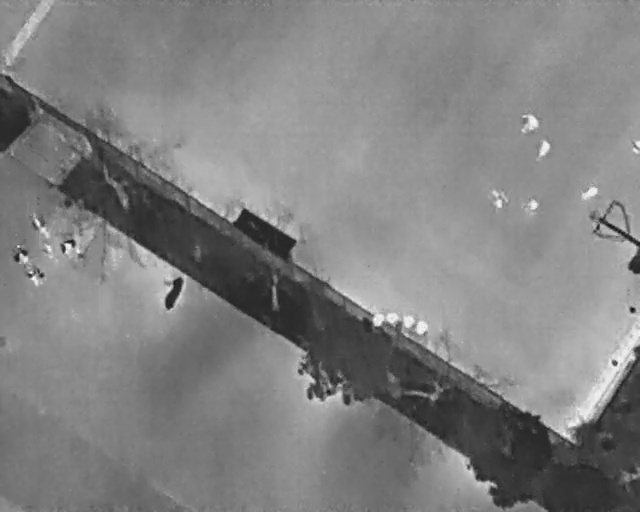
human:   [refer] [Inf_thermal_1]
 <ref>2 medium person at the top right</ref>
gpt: <box>[[97, 27, 100, 29, 2], [82, 28, 86, 30, 21]]</box>

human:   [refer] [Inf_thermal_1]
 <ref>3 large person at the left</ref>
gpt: <box>[[3, 42, 8, 45, 141], [1, 47, 4, 51, 153], [3, 51, 7, 55, 153]]</box>

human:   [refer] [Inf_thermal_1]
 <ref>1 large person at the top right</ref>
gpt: <box>[[81, 22, 84, 26, 2]]</box>

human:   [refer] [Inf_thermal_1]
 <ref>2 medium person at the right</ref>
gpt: <box>[[90, 36, 93, 38, 58], [81, 38, 84, 41, 2]]</box>

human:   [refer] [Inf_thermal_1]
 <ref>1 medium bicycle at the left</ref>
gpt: <box>[[23, 54, 30, 58, 24]]</box>

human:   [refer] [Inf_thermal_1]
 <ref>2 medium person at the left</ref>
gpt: <box>[[9, 46, 12, 49, 141], [6, 48, 9, 49, 143]]</box>